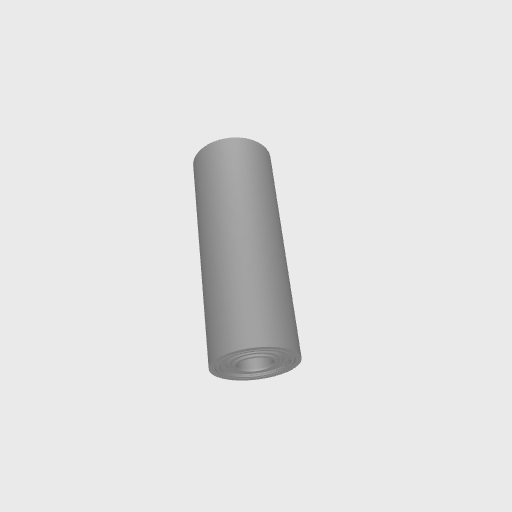
Part: DualLinearBearing6ID